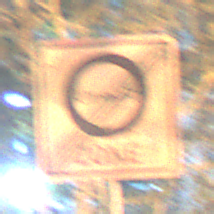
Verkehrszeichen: EndeUmweltzone
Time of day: Night
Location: Outdoor (Urban)
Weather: PartlyCloudy
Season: NotSpecified
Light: Artificial